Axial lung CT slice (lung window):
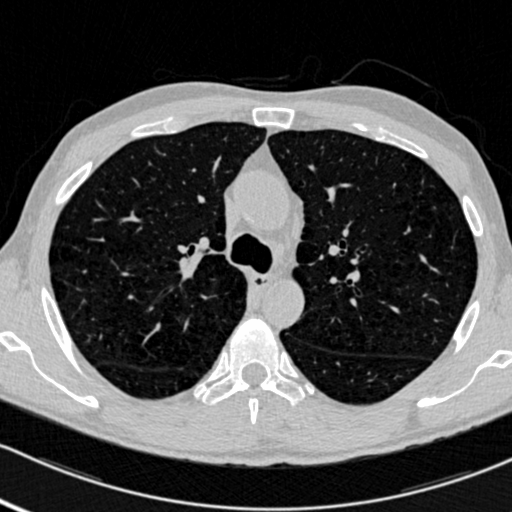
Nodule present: no